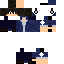
A male human skin with medium skin, wearing brown long hair dressed in a blue hoodie and black pants, featuring a closed mouth.